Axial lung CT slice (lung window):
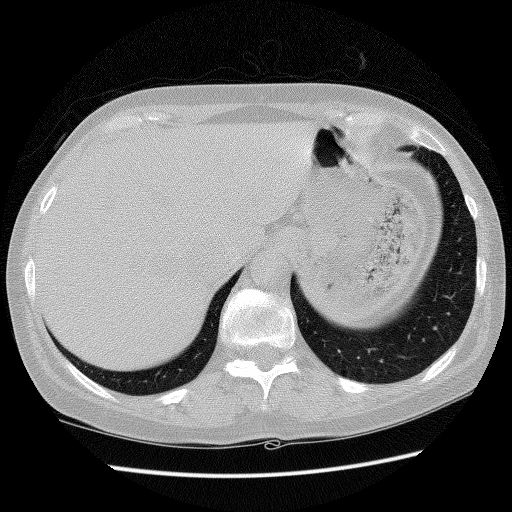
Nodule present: no